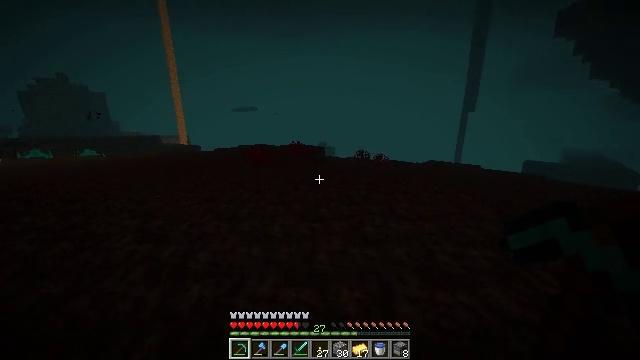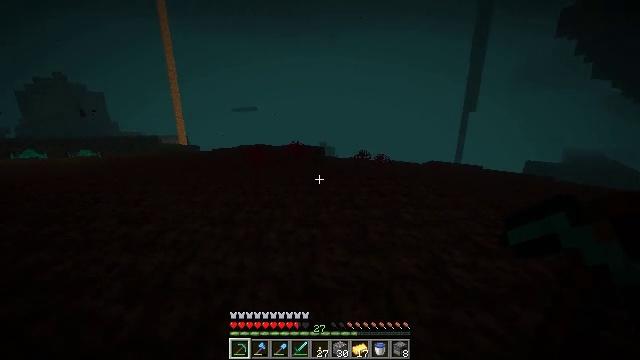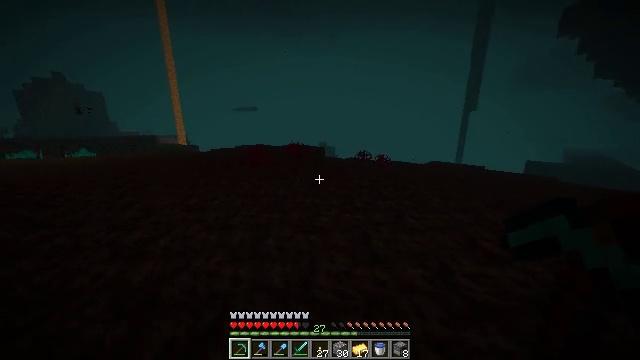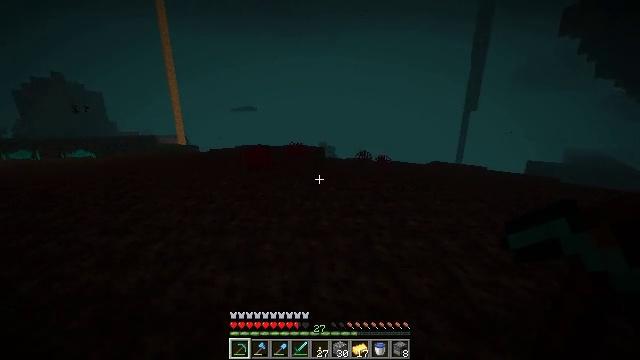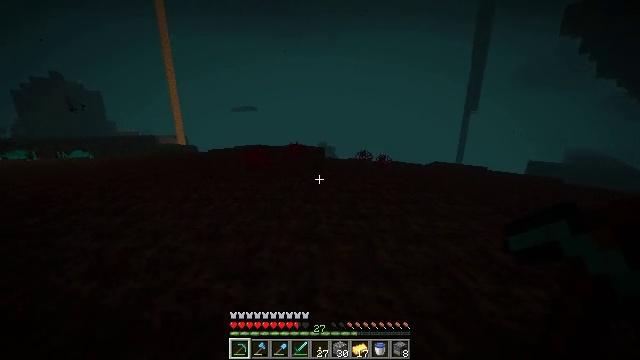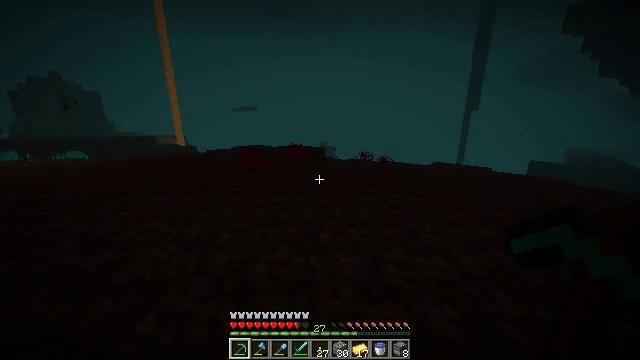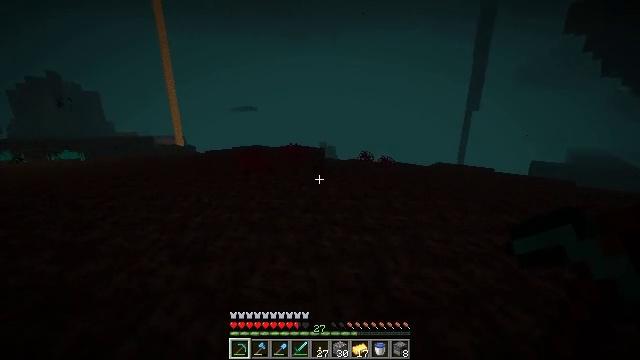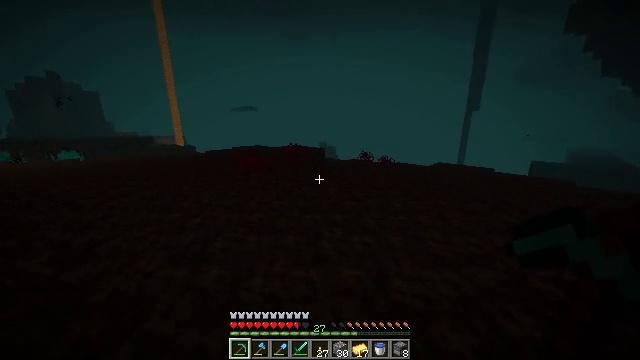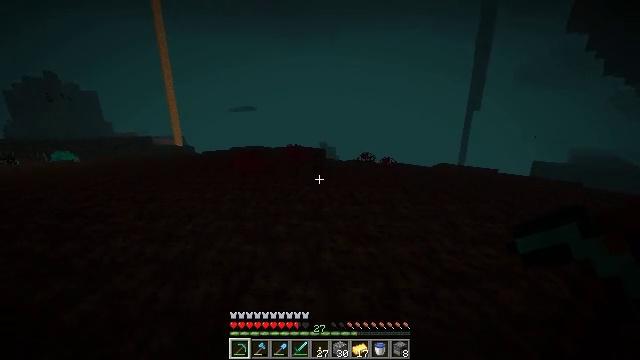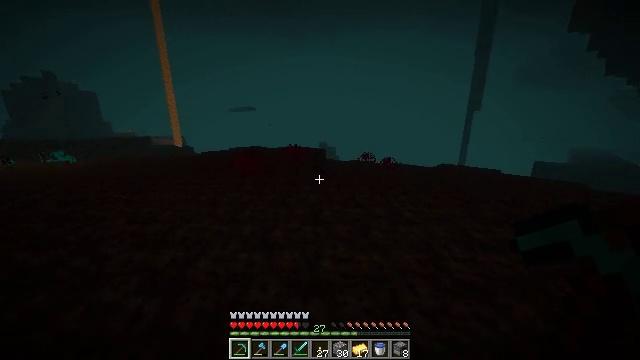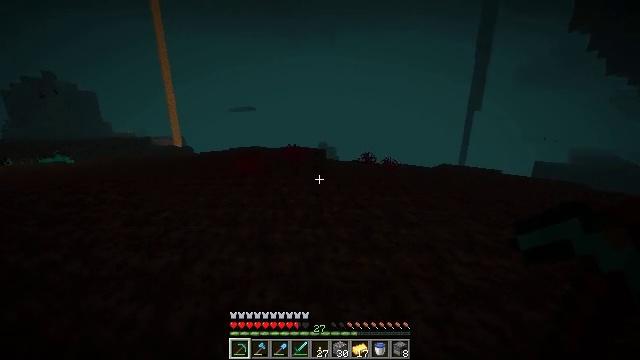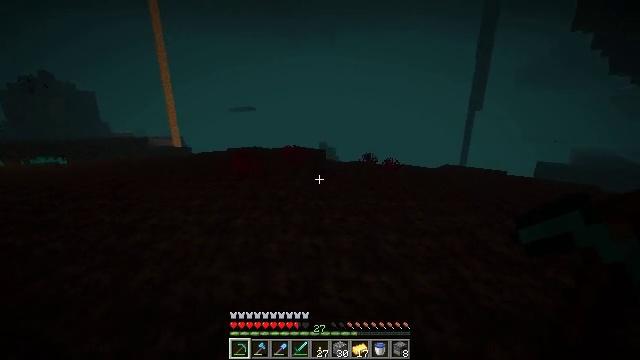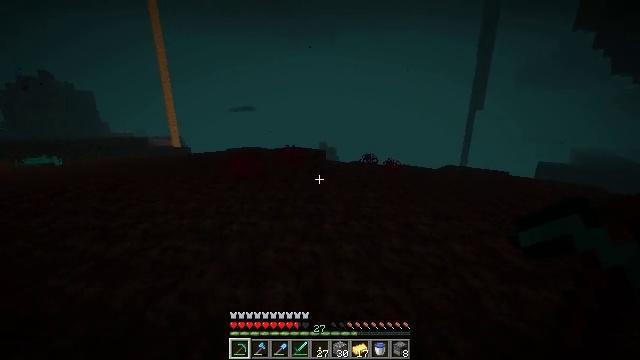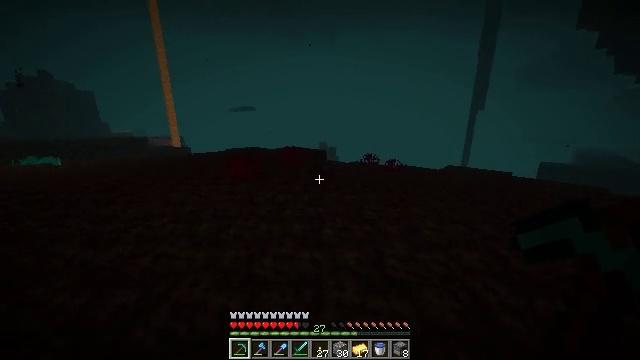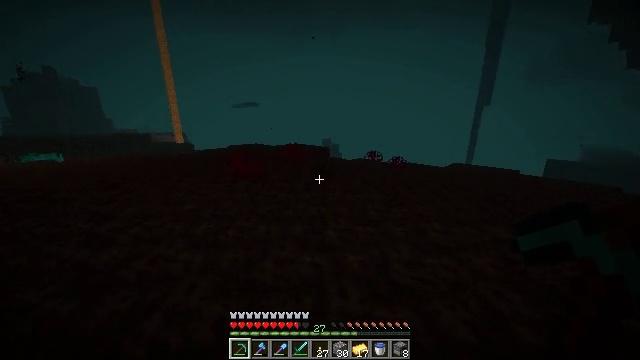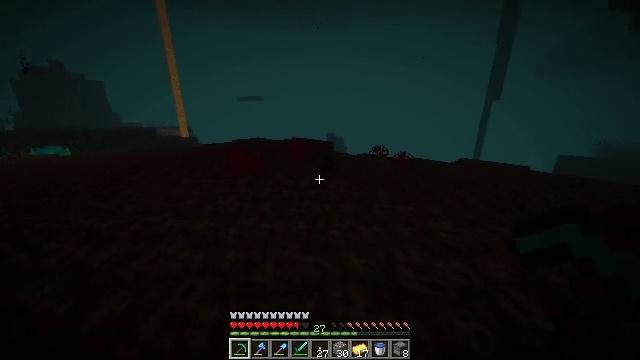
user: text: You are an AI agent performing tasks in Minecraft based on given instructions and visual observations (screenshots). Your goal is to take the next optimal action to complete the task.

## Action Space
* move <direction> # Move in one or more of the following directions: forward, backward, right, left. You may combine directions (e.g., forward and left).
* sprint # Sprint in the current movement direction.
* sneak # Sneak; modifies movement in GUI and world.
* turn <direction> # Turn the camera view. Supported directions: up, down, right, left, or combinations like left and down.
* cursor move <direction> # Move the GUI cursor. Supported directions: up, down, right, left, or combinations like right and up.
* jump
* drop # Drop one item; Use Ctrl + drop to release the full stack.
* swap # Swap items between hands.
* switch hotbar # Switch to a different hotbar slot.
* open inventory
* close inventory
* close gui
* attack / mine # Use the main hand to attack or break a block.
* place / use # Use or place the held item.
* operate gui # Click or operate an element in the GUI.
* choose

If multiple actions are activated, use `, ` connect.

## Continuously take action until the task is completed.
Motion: motion action
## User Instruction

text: Gather crimson roots by holding left button.
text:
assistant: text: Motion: move forward, sprint
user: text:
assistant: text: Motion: move forward, sprint
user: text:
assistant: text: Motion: move forward, sprint
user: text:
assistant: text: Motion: move forward, sprint
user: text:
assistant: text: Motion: move forward, sprint
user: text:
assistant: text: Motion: move forward, sprint
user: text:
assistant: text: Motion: move forward, sprint
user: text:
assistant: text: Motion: move forward, sprint
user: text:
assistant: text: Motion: move forward, sprint
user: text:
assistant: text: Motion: move forward, sprint
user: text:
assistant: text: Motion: move forward, sprint
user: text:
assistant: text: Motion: move forward, sprint
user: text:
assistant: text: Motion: move forward, sprint
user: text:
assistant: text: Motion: move forward, sprint
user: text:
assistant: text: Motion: move forward, sprint, turn left and down
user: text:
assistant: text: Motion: move forward, sprint
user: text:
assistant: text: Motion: move forward, sprint
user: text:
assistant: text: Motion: move forward, sprint
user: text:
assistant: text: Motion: move forward
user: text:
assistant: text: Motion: move forward
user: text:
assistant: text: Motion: move forward
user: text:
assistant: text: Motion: move forward, turn left
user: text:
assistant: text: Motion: move forward, turn left
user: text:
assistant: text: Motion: move forward, turn left and down
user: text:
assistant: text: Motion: move forward, turn left
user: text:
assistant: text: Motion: move forward, turn left
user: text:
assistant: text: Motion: move forward, turn left
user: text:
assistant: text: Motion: move forward, turn left
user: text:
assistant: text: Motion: move forward
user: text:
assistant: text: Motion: move forward